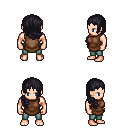
a pixel art fantasy rpg character, male body template, human, light skin, brown tunic, teal pants, raven right-swept hairstyle, four views (front, back, left, right), 2x2 character sprite sheet, small pixel art, hard edges, no anti-aliasing